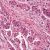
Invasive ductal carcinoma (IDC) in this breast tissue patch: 1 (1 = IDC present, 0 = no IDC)